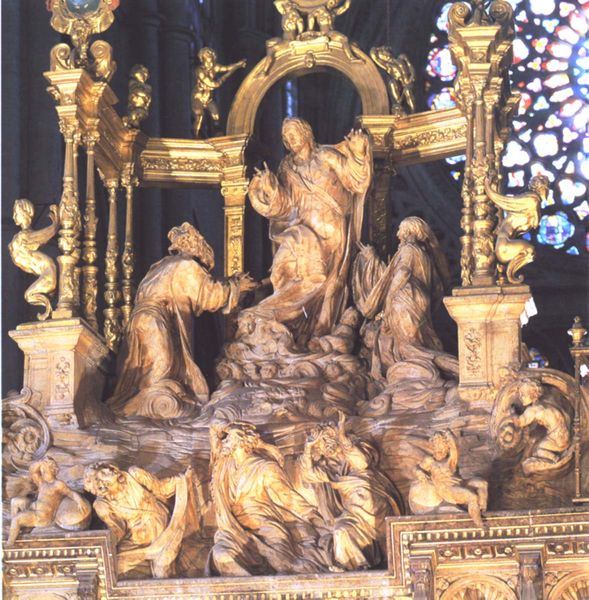
Titel: Verklärung Christi
Künstler: Alonso Berruguete
Standort: Toledo, Dom (EU - E - Kastilien)
Schlagwörter: berg, blau, felsen, gott, mann, wasser, braun, fenster, glas, holz, köpfe, licht, marmor, säulen, rot, architektur, kirche, figur, gewand, gold, innen, gotik, engel, putte, skulptur, statue, relief, farbig, bogen, farbe, rundbogen, plastik, tor, foto, religion, dom, herrscher, mosaik, altar, kathedrale, gesims, rosette, christus, jesus, mittelalter, segnen, kapelle, erscheinung, heiliger, heilige, anbeten, verehrung, putten, maria, christentum, auferstehung, basilika, lehre, fensterrose, barrock, apostel, mramor, fru, jesus7, iauferstehung